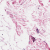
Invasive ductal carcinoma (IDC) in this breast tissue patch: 0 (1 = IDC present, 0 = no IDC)